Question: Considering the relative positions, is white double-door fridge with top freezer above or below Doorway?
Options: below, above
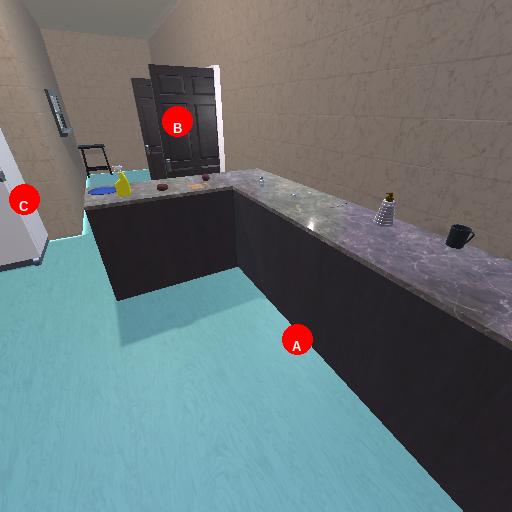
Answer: below